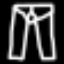
Label: pants